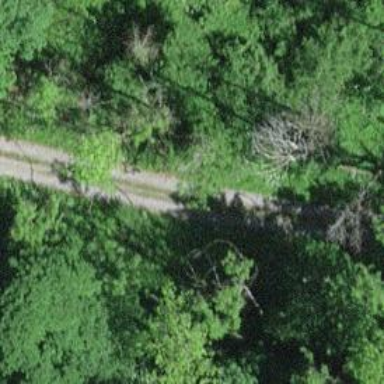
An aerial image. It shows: Track road with grade3 tracktype.